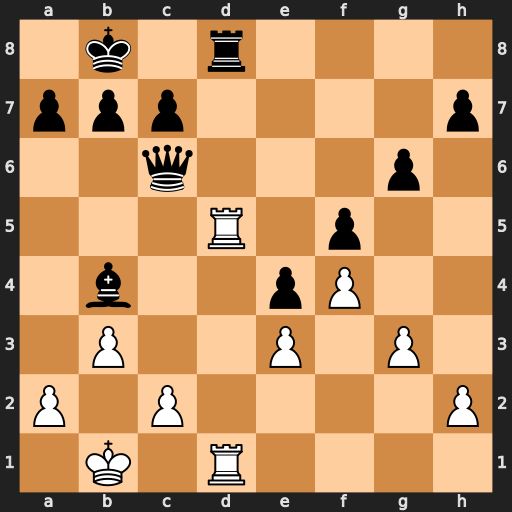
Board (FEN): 1k1r4/ppp4p/2q3p1/3R1p2/1b2pP2/1P2P1P1/P1P4P/1K1R4
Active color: w
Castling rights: -
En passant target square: -
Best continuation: Rxd8#